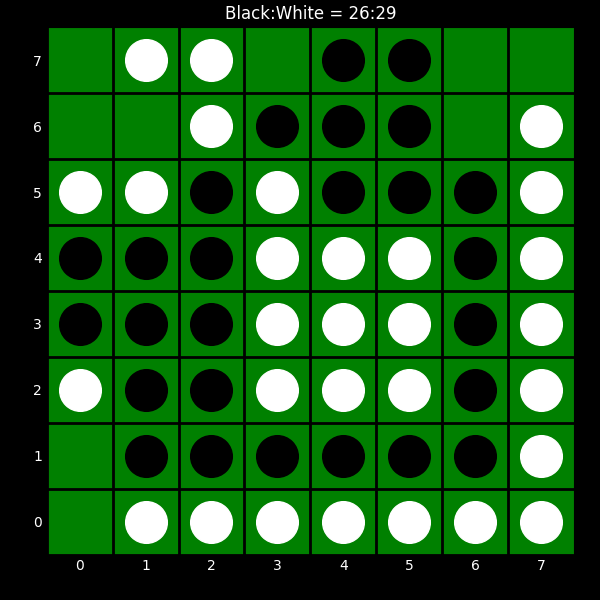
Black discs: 26
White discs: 29